Question: Count the number of objects in the diagram.
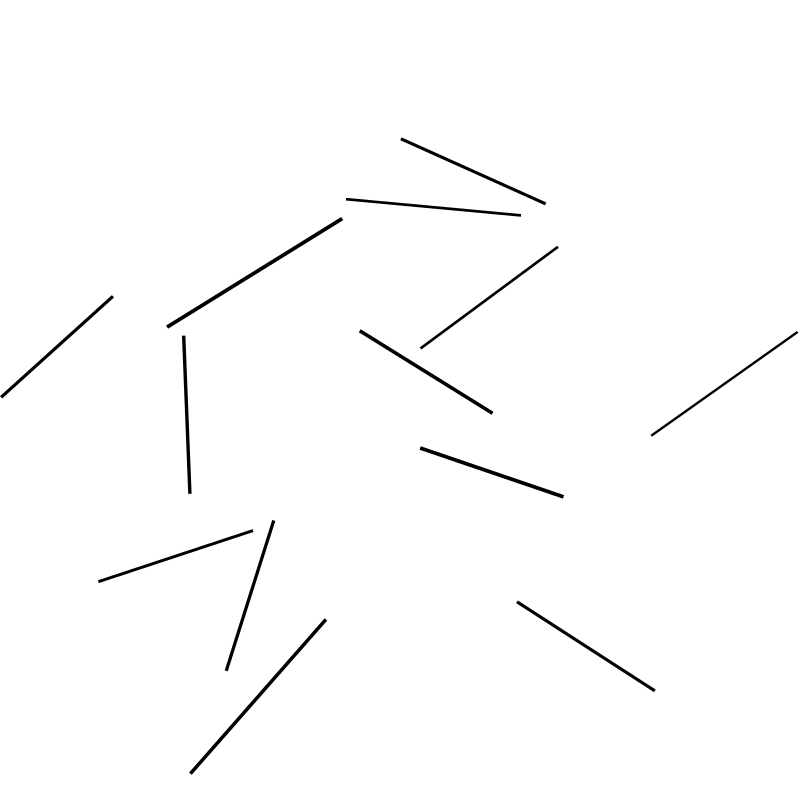
Answer: 13